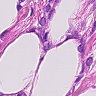
Metastatic tissue present: yes